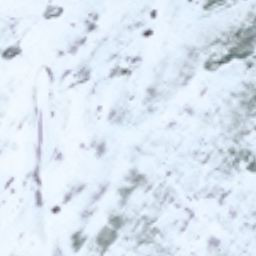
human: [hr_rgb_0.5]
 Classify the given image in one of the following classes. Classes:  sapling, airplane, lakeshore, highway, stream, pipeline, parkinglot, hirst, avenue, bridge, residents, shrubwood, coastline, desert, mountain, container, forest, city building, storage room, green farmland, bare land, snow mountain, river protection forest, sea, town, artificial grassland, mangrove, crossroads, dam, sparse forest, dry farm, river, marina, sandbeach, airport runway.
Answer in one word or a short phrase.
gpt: snow mountain